Interaction volume radius: 10 \u00c5
Interaction volume height: 10 \u00c5
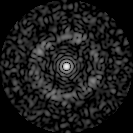
Disorder parameter: 0.8533